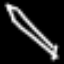
Label: pencil